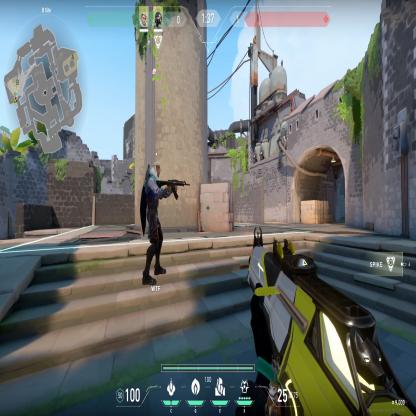
Label: teammate